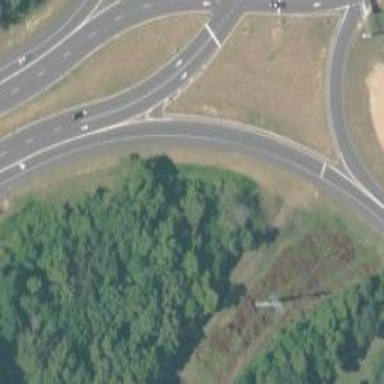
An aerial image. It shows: Asphalt motorway link with Diverging Diamond Interchange (DDI) junction.